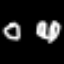
Label: leaf